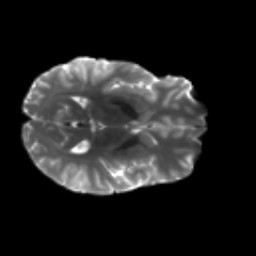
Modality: T2w
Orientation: axial
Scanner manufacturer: siemens
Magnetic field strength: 3 T
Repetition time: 4.16 s
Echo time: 0.0806 s